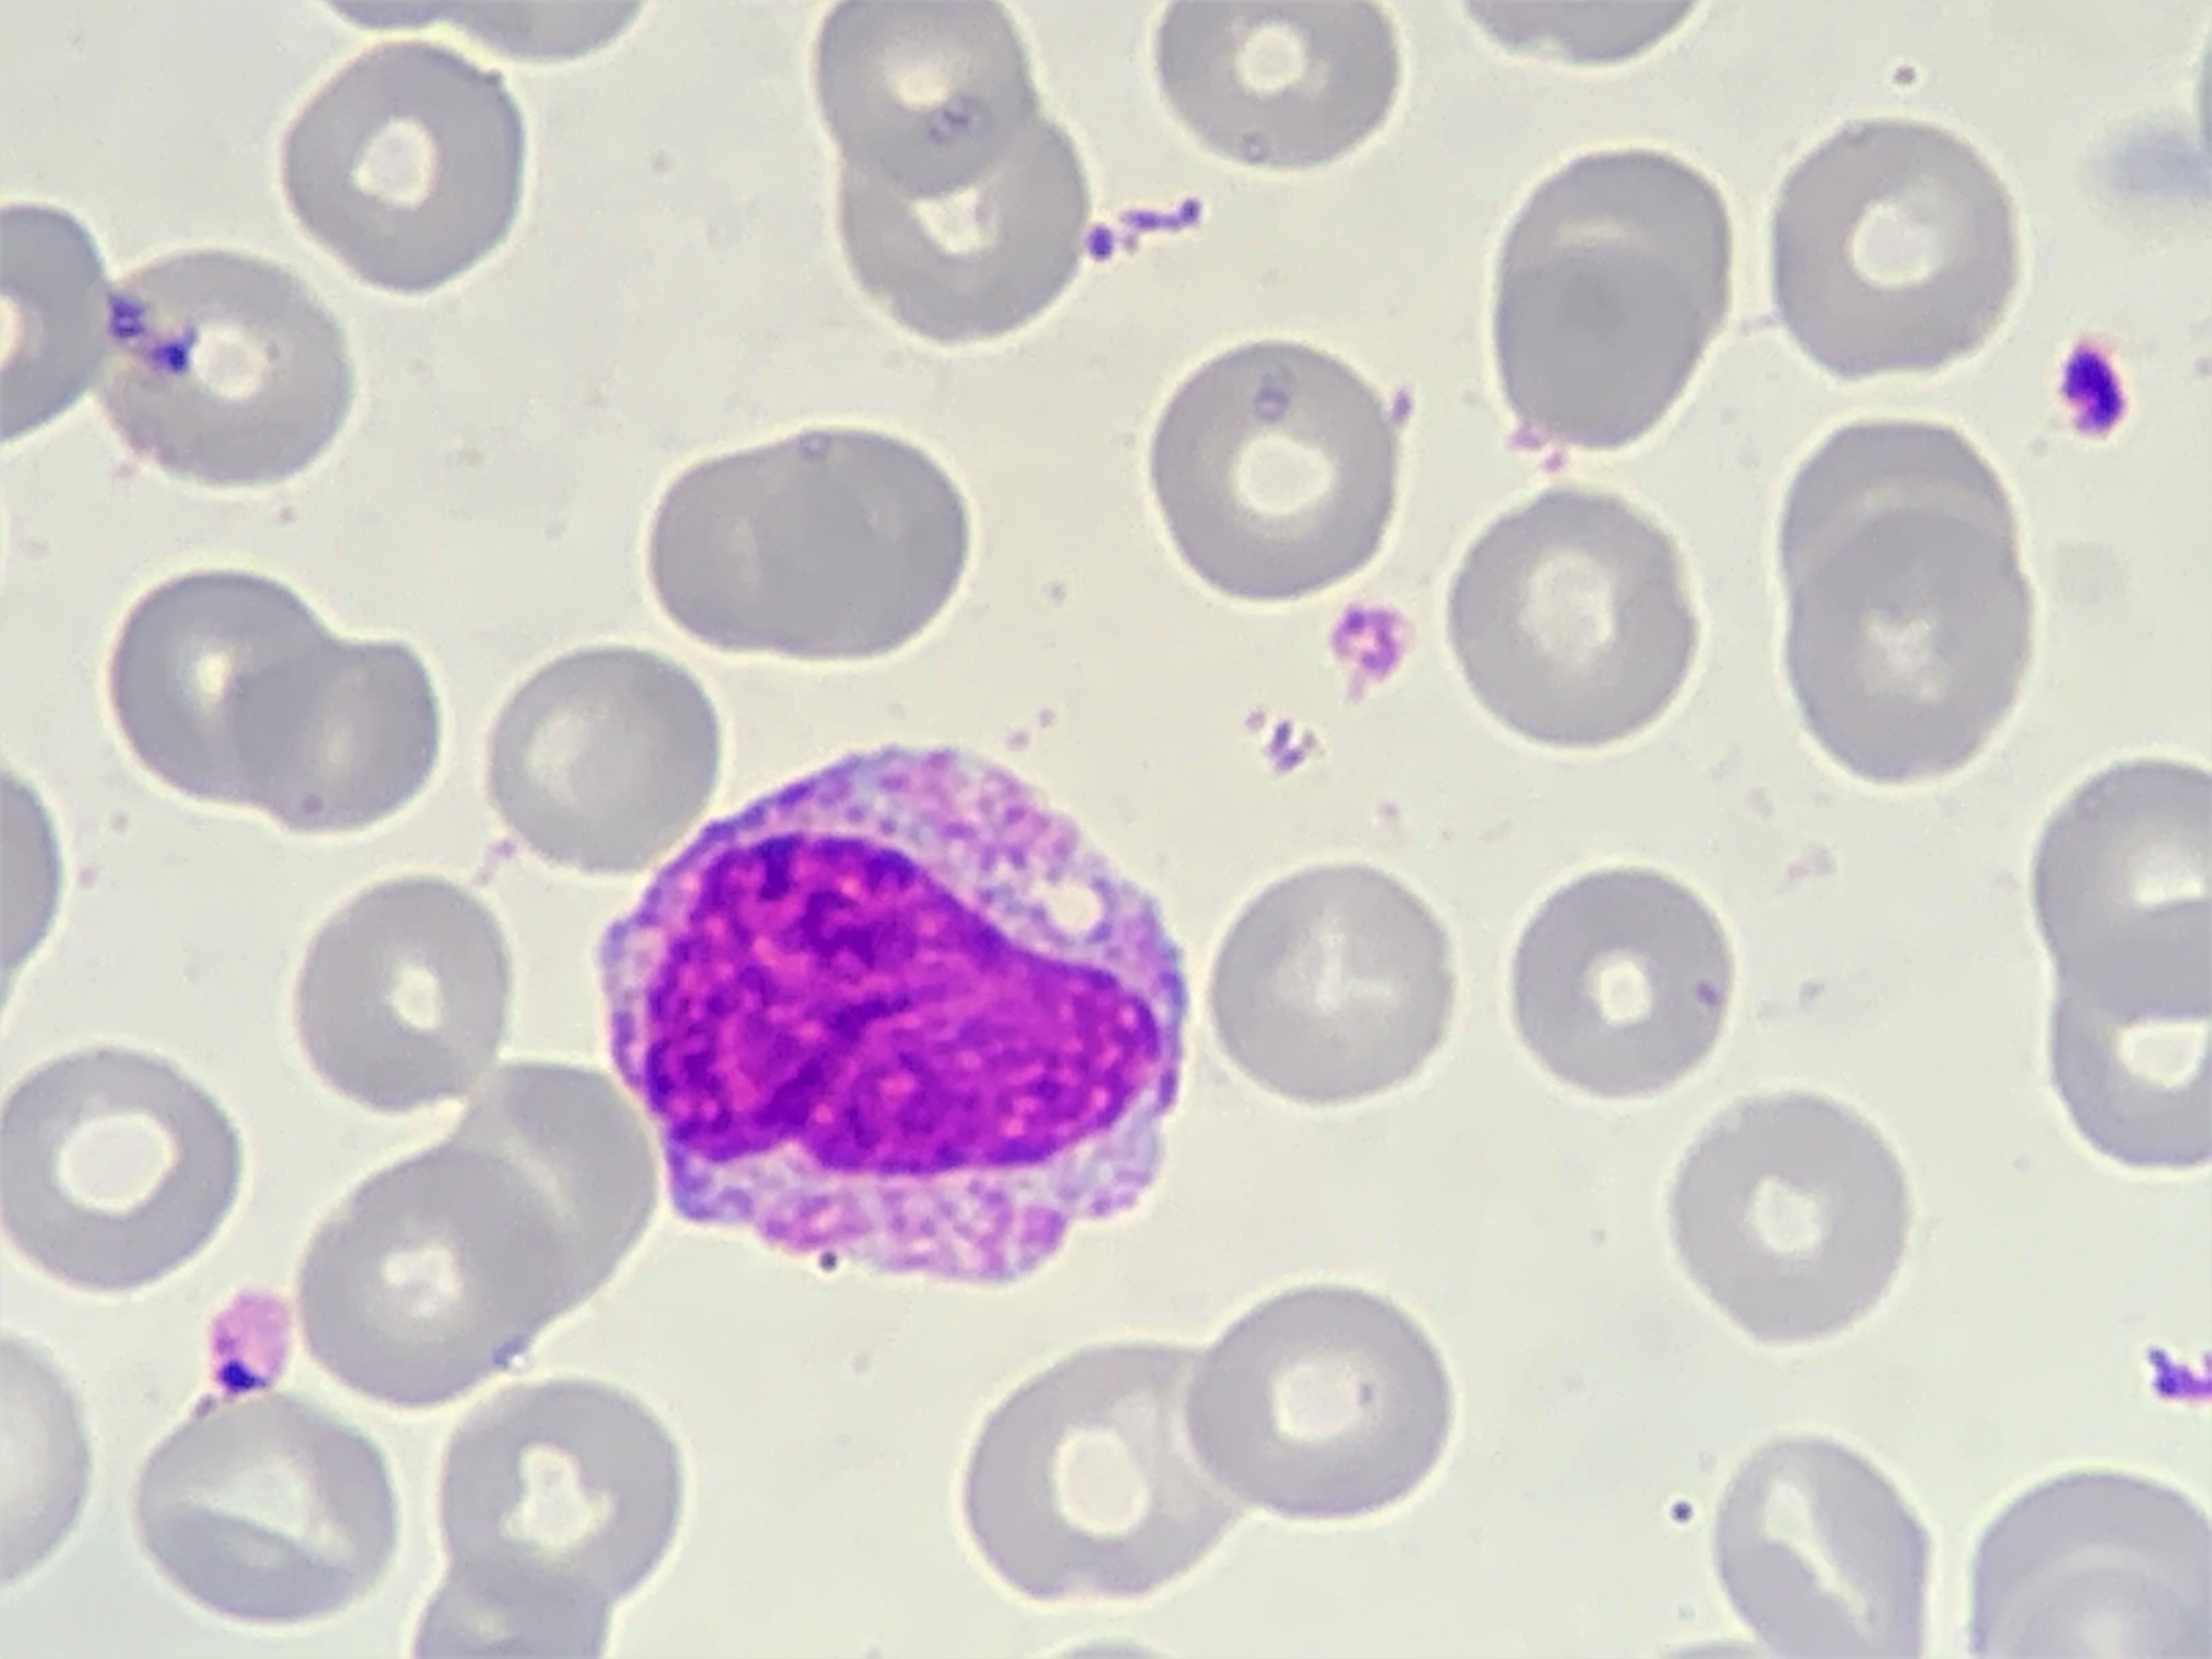
Cell type: MONOCYTES